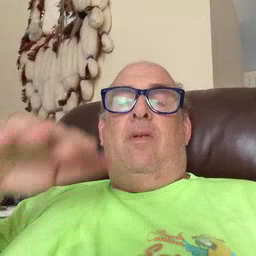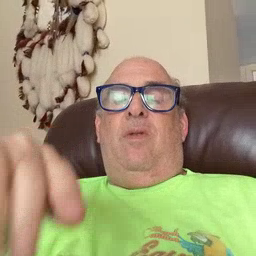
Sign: child